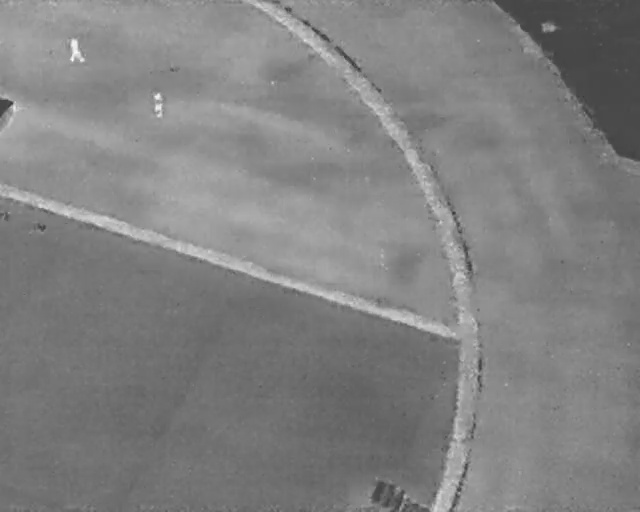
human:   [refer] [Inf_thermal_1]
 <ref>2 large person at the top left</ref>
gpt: <box>[[9, 8, 14, 11, 171], [22, 18, 26, 21, 175]]</box>